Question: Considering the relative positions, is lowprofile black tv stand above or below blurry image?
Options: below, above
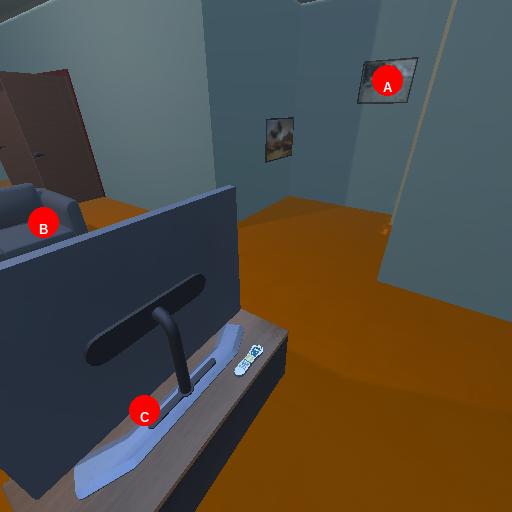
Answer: below